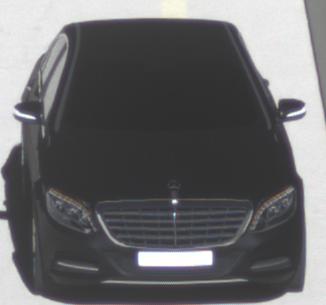
Make: Mercedes-Benz
Model: S 400 HYBRID
Detailed model: S-Class (222) Limousine
Model produced from: 2013/05
Model produced until: 2015/04
Doors: 4
Color: black
Road condition: dry road
Daytime: midday
Contrast: high contrast